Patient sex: M
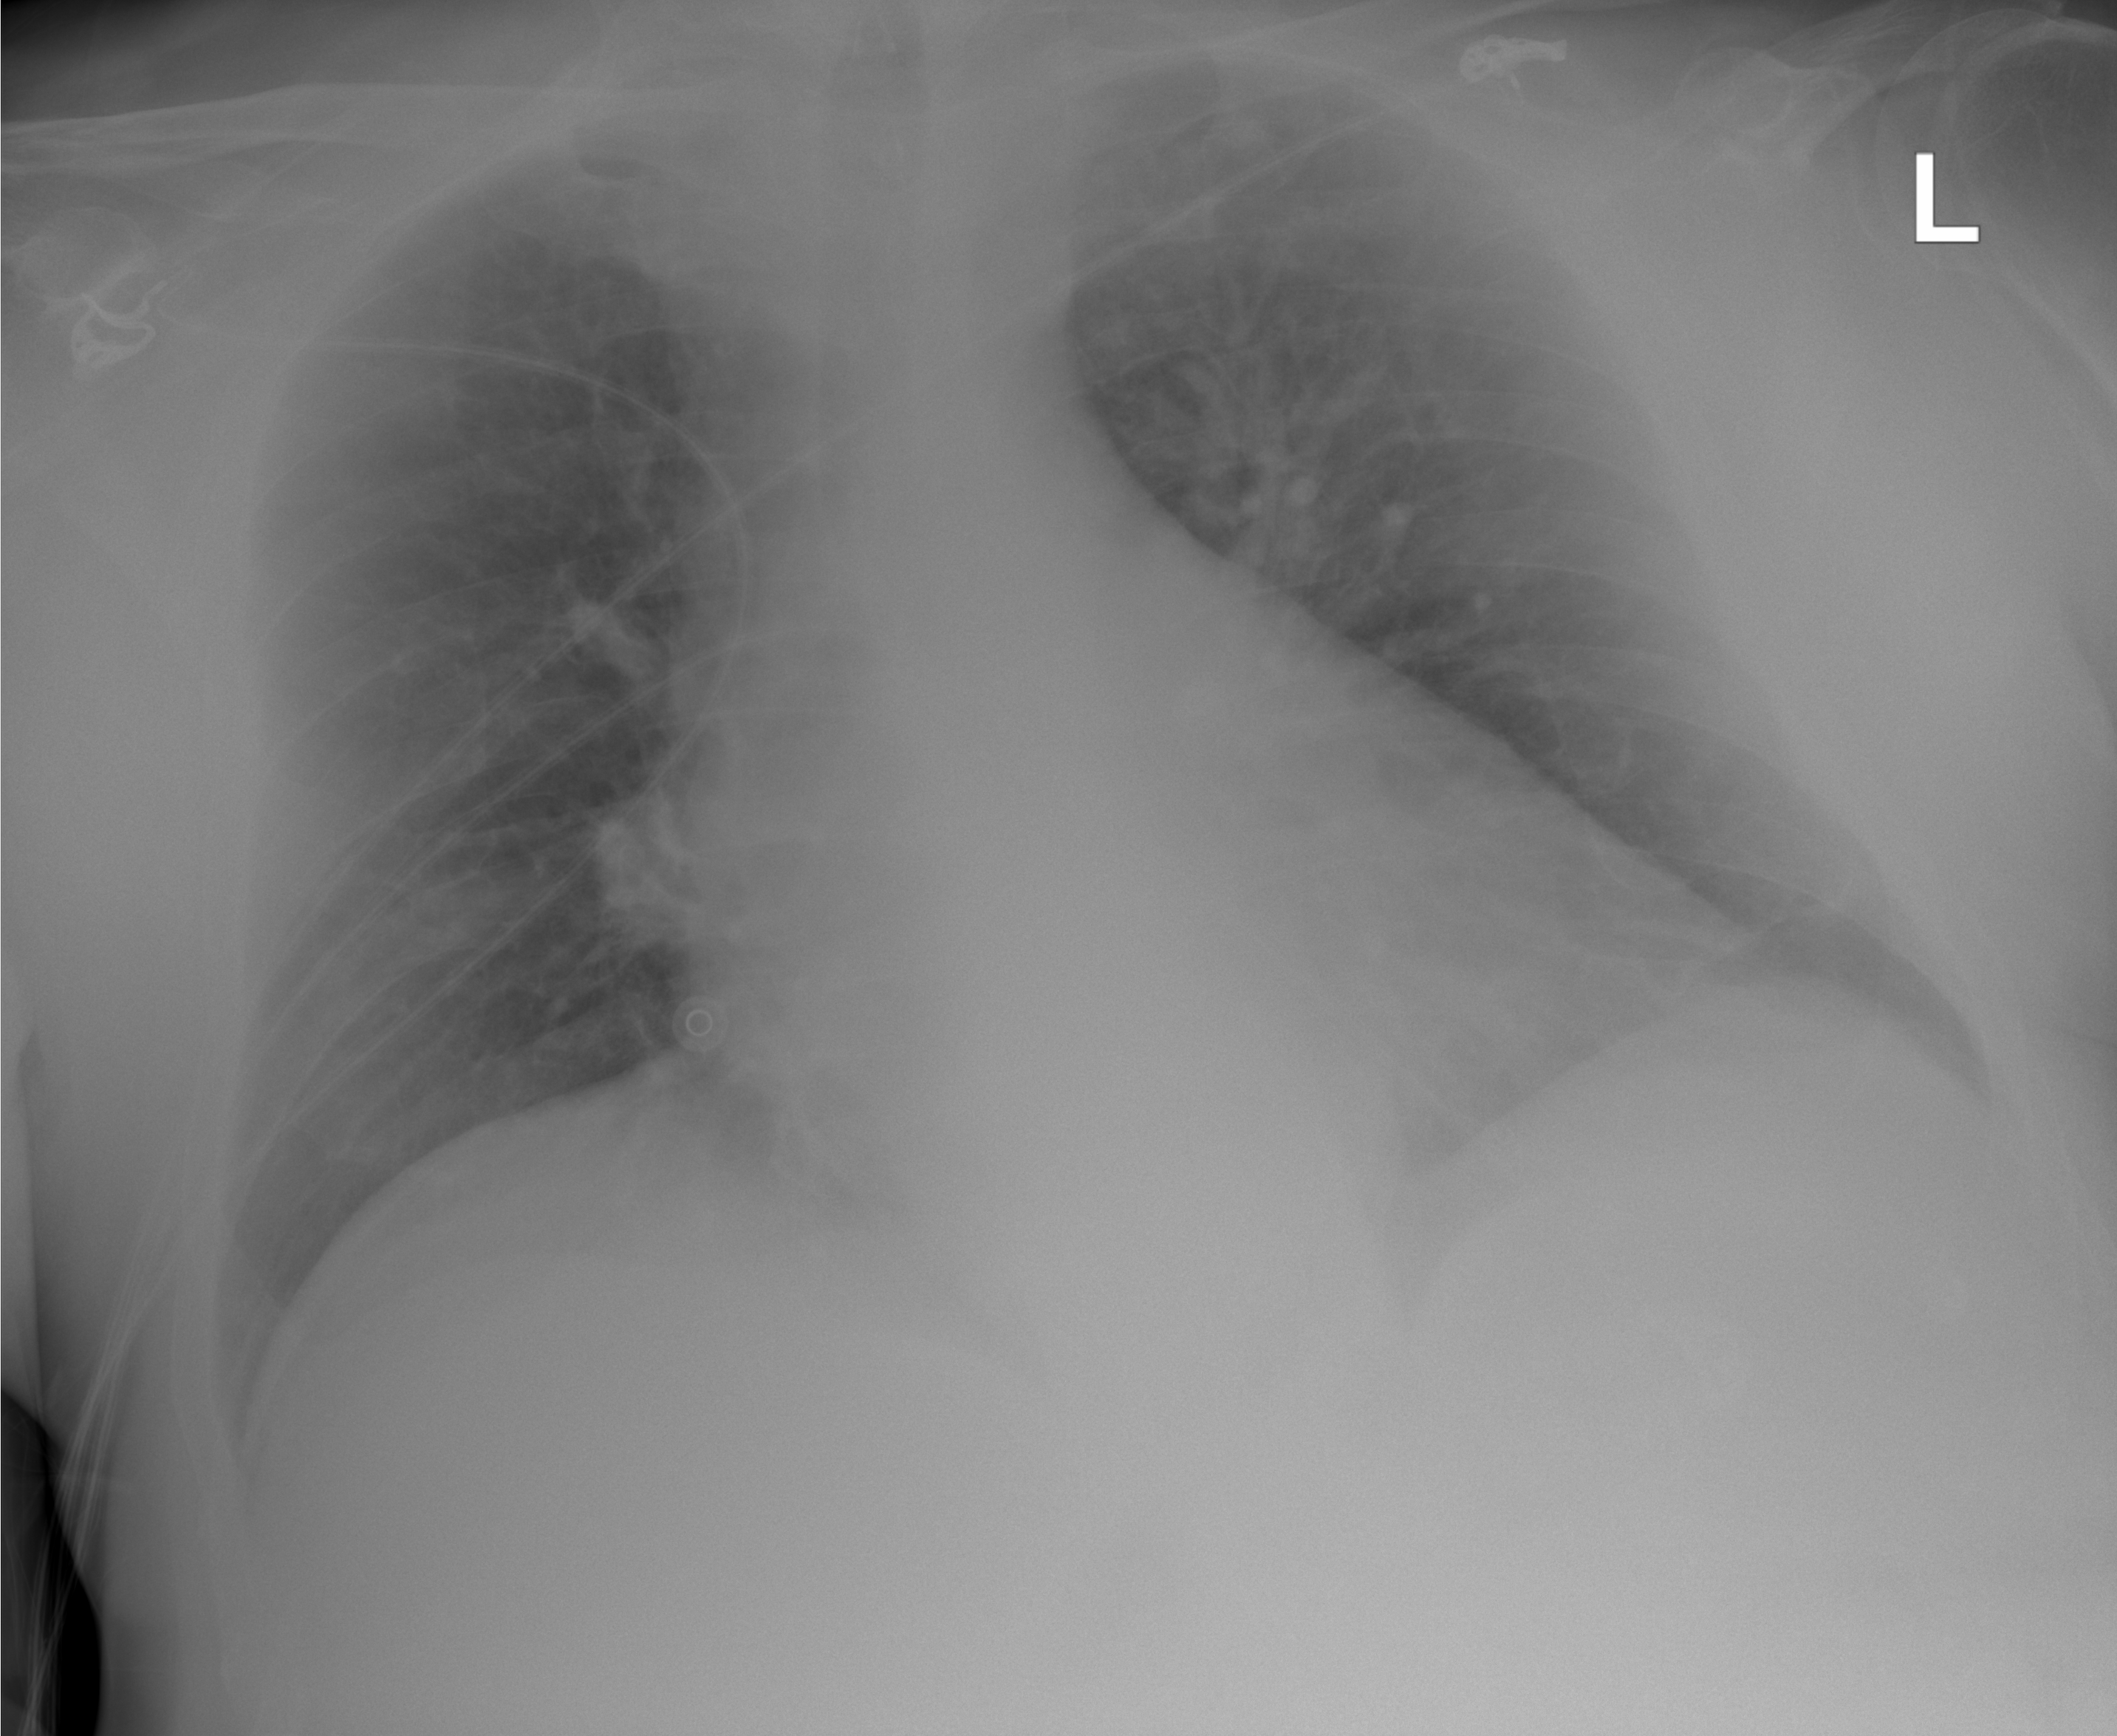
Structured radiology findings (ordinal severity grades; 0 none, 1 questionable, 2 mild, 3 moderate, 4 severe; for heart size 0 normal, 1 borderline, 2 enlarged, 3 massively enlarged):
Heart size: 0
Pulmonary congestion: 1
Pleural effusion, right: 0
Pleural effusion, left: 0
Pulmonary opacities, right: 0
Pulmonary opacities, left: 2
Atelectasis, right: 0
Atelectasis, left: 0